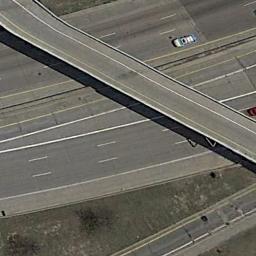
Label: overpass